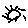
Label: sun